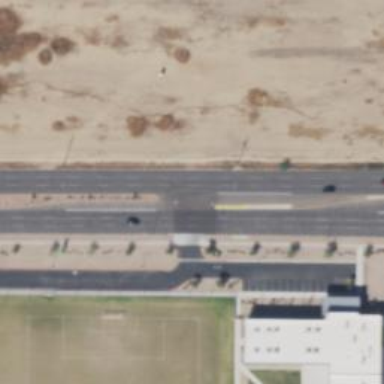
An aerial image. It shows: Secondary link road with asphalt surface.